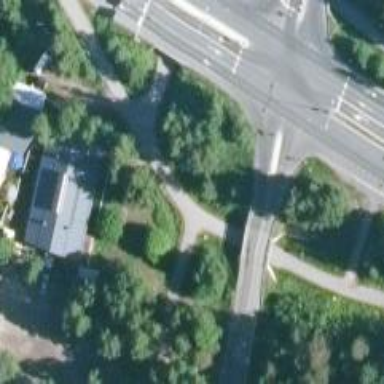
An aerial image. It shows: Asphalt cycleway.